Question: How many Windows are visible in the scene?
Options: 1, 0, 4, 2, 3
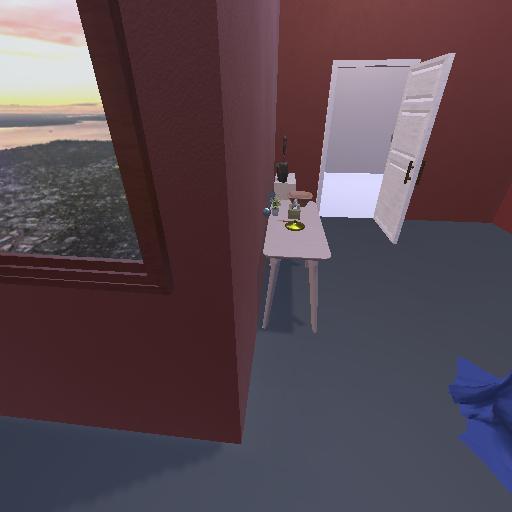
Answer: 1